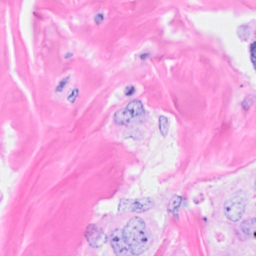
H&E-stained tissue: Breast